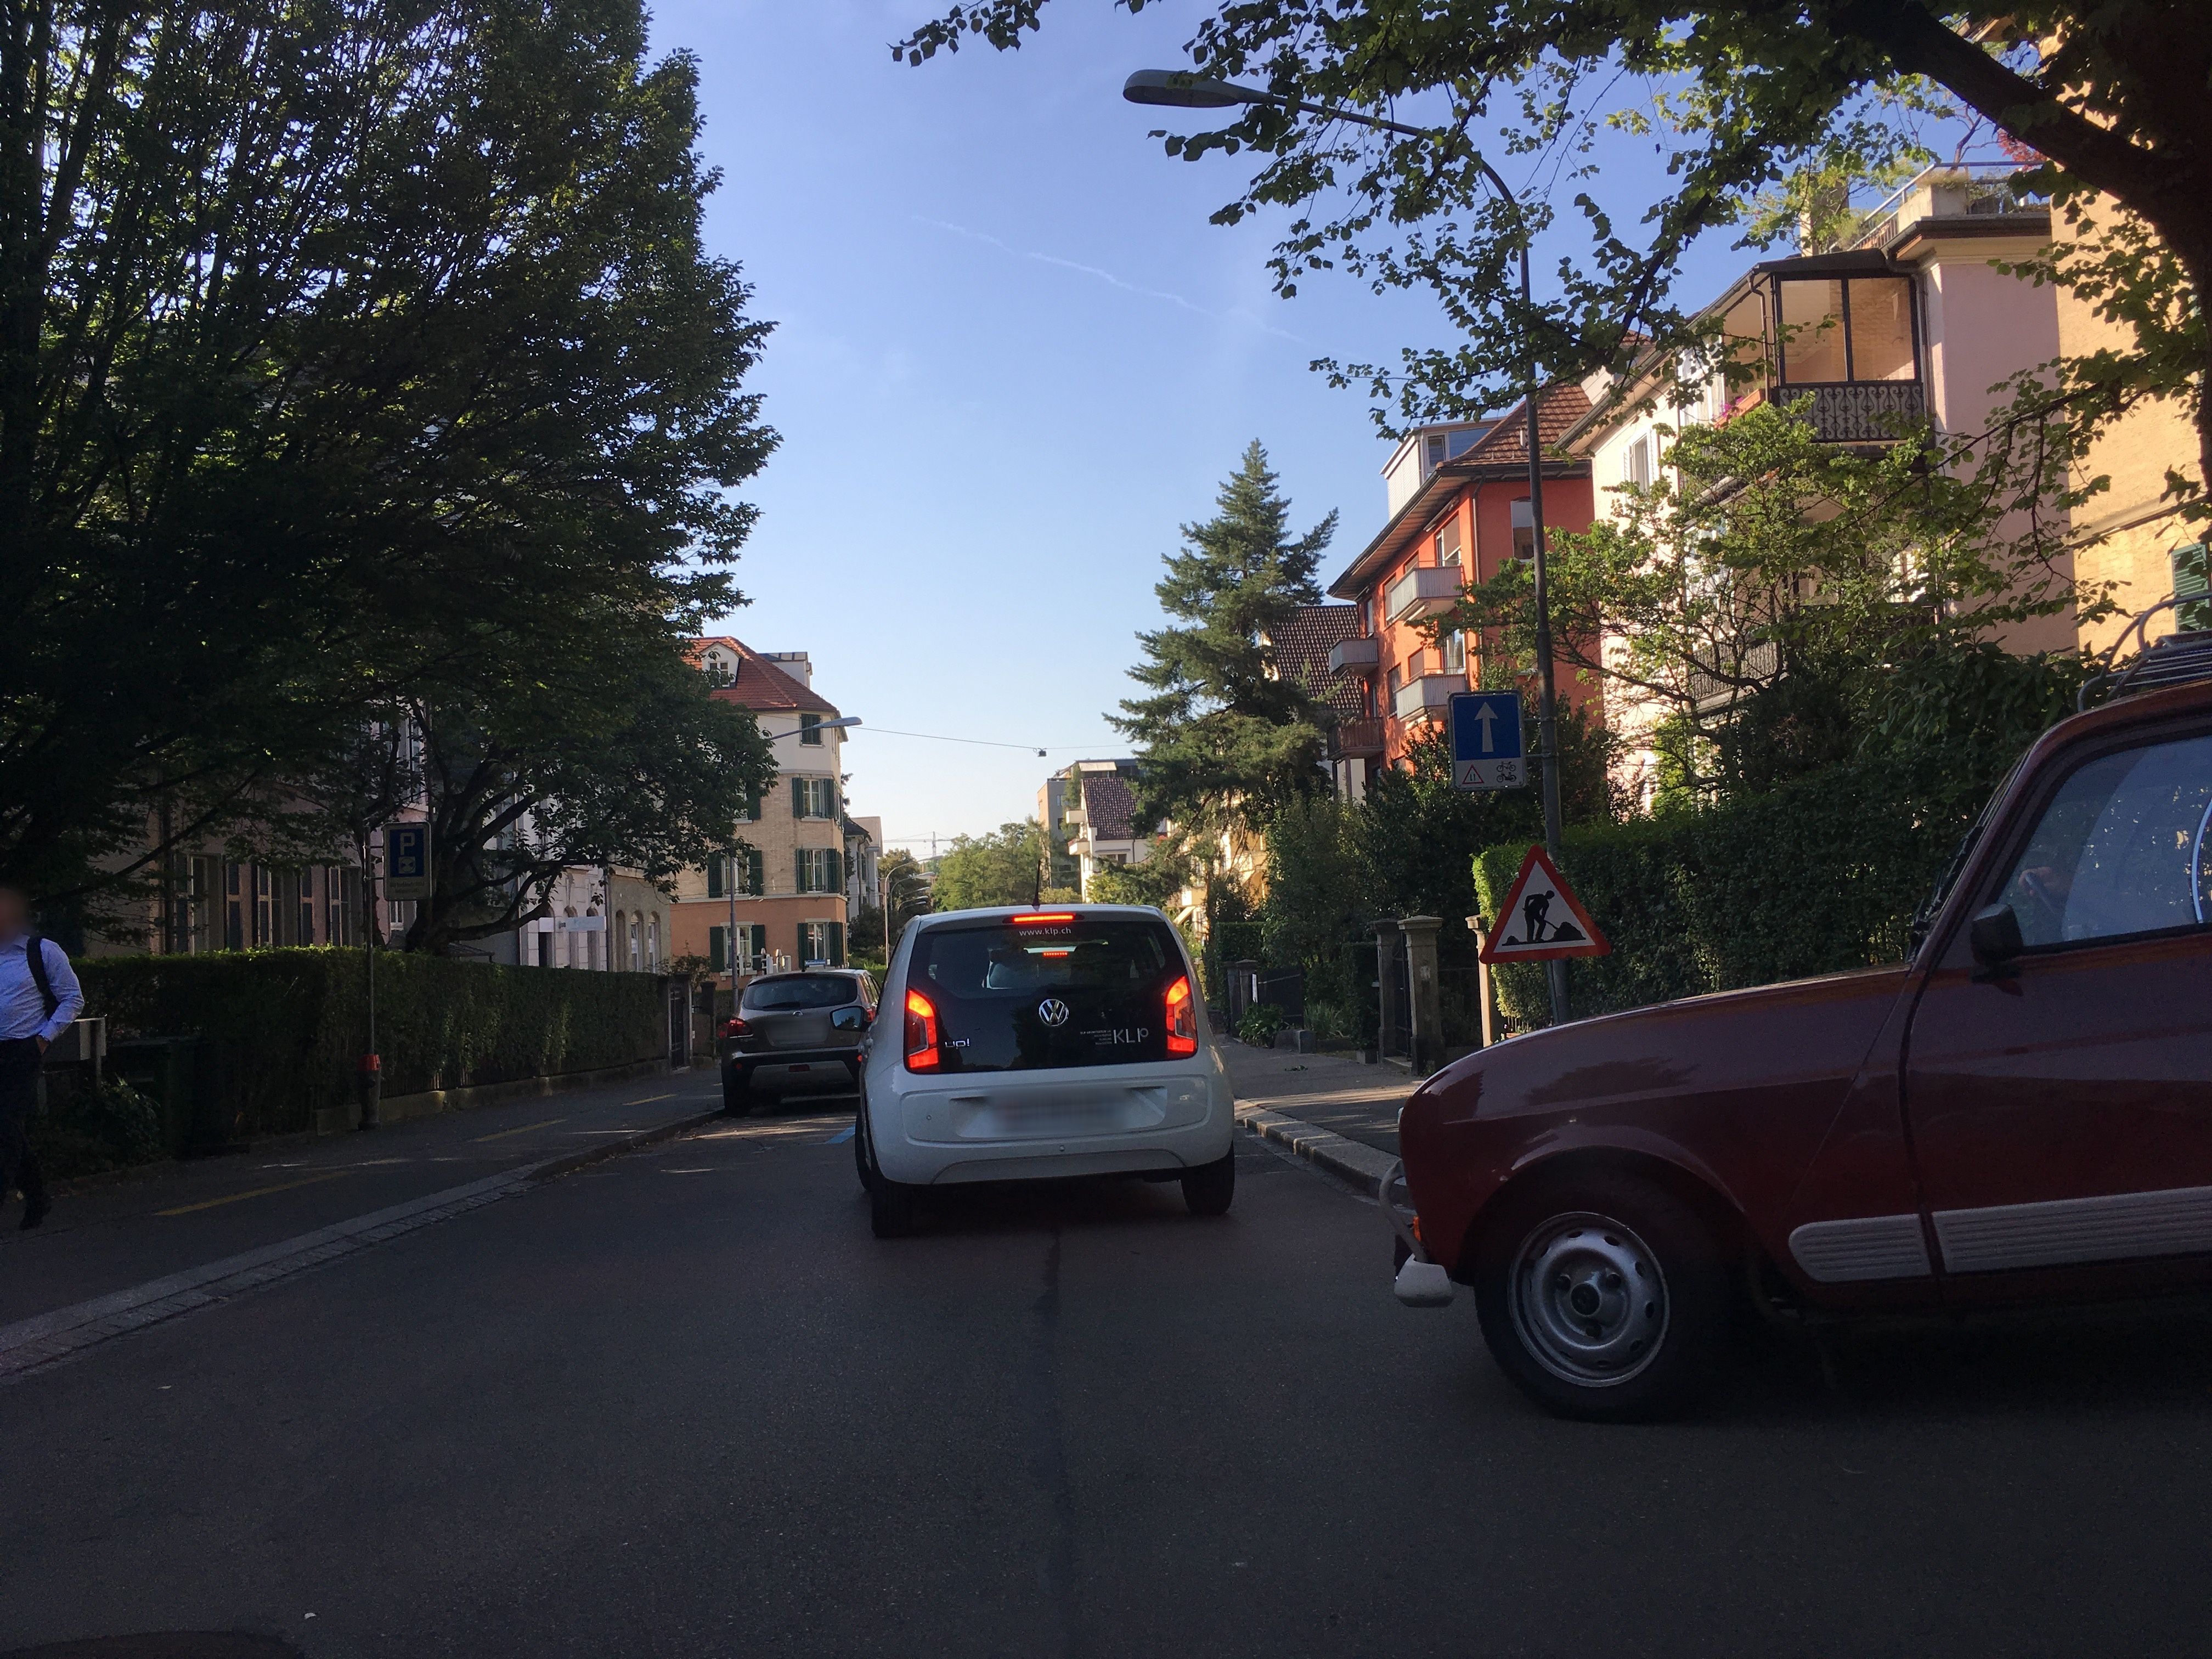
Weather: clear
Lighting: dusk/dawn
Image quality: good
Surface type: driving surface
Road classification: residential
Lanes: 1
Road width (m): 5
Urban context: urban centre
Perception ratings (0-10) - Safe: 2.85, Lively: 6.06, Beautiful: 7.18, Boring: 1.74, Depressing: 2.07, Wealthy: 8.36